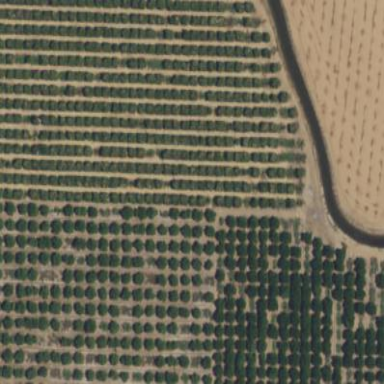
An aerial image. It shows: Orange orchard with rows of orange trees.